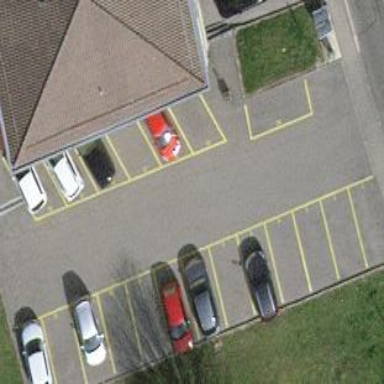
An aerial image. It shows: Parking area with surface.